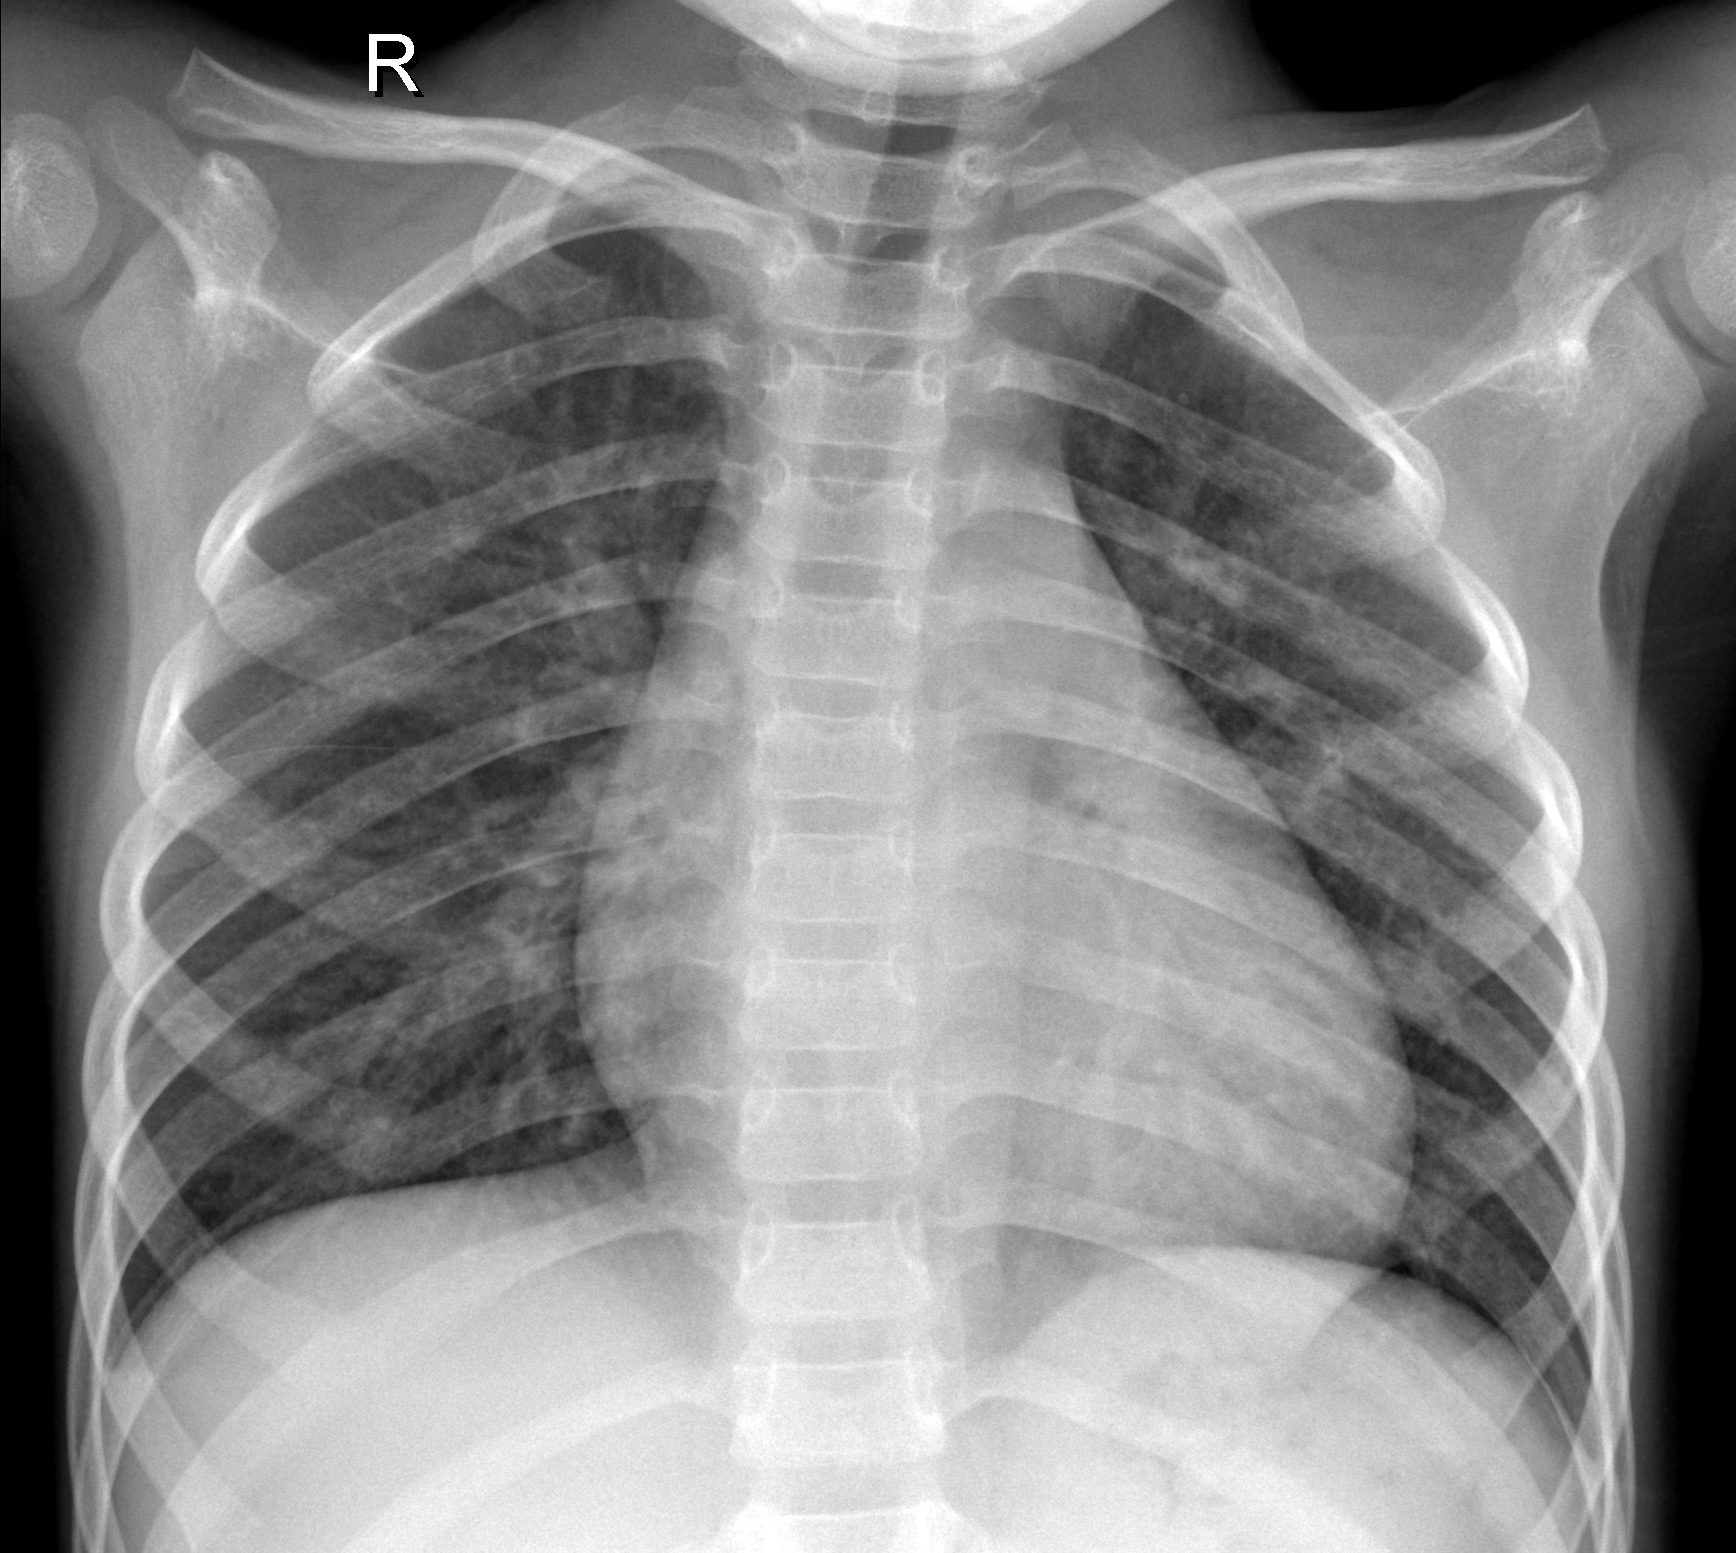
Diagnosis: NORMAL